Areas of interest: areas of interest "Basketball Arena"
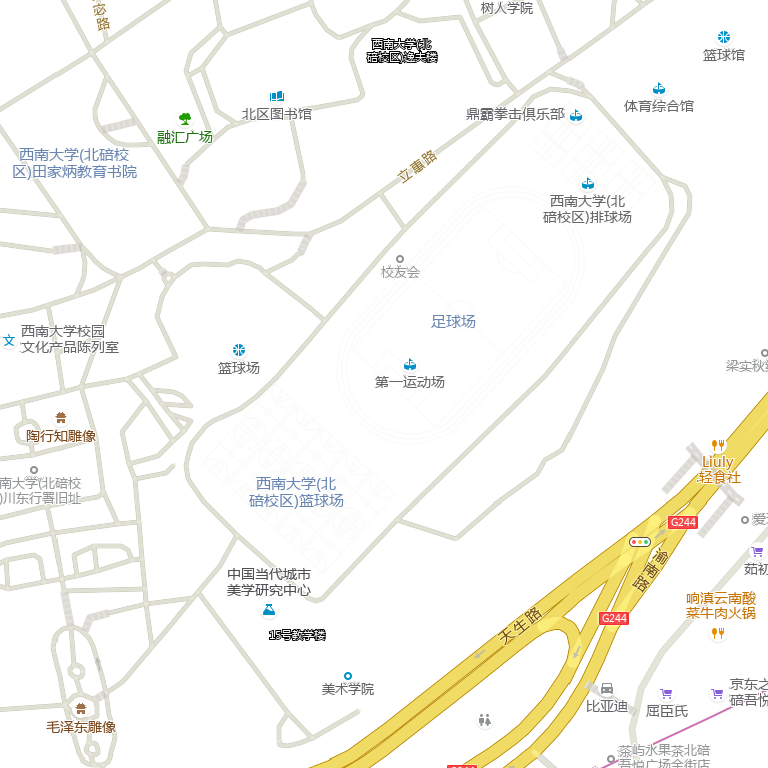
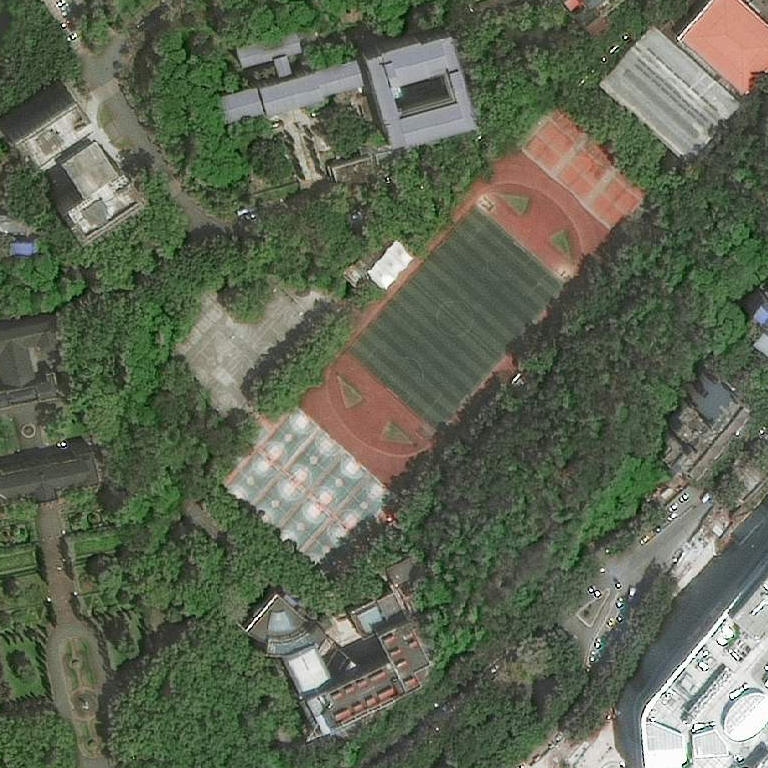